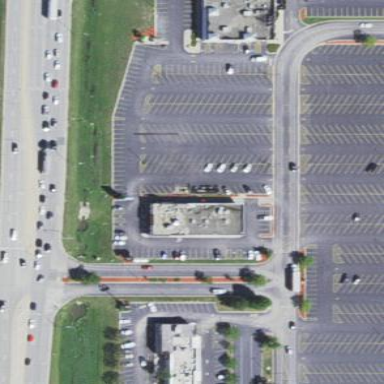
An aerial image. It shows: Parking area with surface.